Question: I have the following data table format generated from SQL. Users can select which car models to be populated in the graph. There will be different number of Car models appearing in different reports. So there will be variable number of line charts appearing in the graph.(One line for one car model series)
> '''
Jan Feb Mar Apr May Jun
Honda 12 17 24 18 30 13
Toyota 15 20 10 15 30 40
Yamaha 30 25 30 15 13 40
Suzuki 35 15 13 40 45 45
Nissan 15 35 40 40 50 50
Kia 13 21 23 15 25 30
Mazda 25 25 30 32 15 40
'''

How can I create a graph like this with RDLC reports?
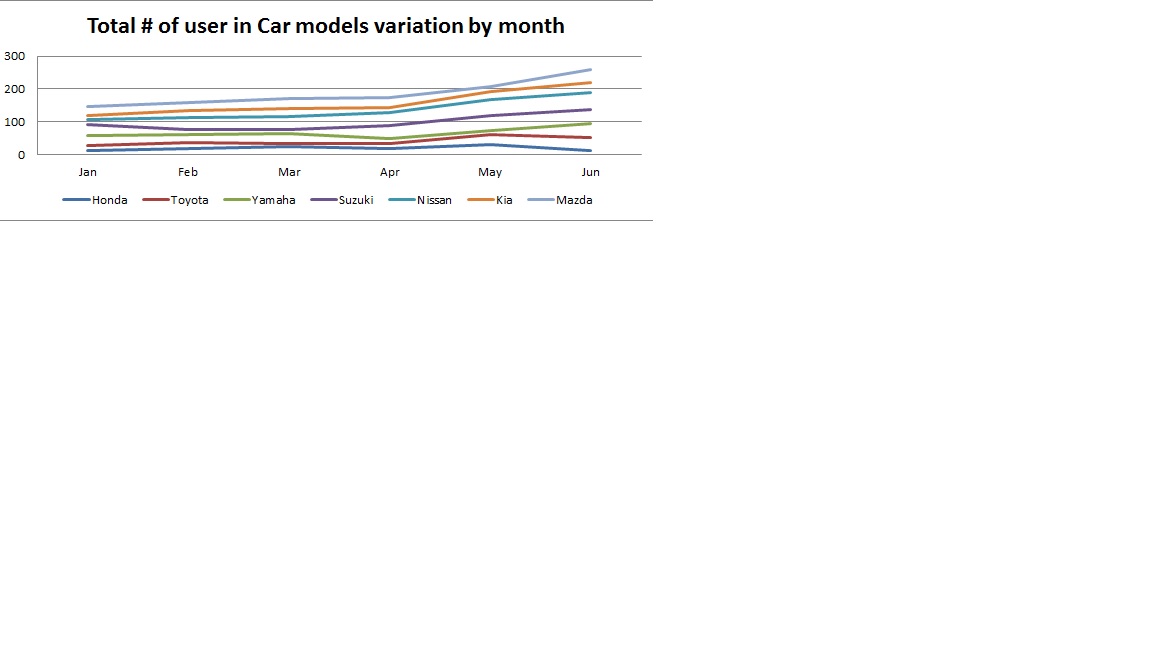
Answer: This can be easily done using series groups in rdlc charting. The chart data source should be structured like this.
> '''
Brand Month Value
Honda Jan 10
Honda Feb 15
Honda Mar 20
Toyota Jan 20
Toyota Feb 21
Toyota Mar 22
Yamaha Jan 10
Yamaha Feb 11
Yamaha Mar 12
'''
Add "Value" column as chart Values.
Add "Month" column as chart Categories.
Add "Brand" column as chartSeries Groups.